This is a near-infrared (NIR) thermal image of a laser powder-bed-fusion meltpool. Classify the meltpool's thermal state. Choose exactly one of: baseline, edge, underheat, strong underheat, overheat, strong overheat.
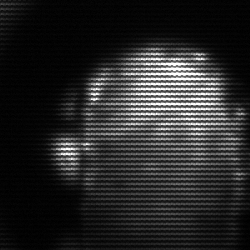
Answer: baseline